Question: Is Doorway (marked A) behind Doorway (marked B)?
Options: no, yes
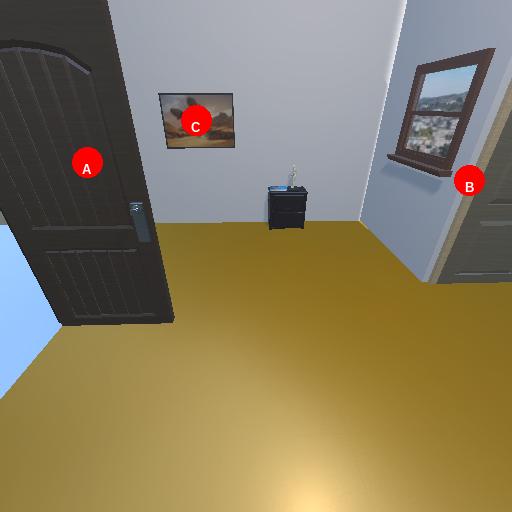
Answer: no